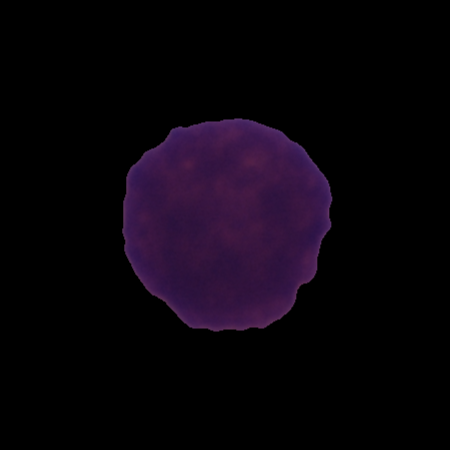
Label: cancer